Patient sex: F
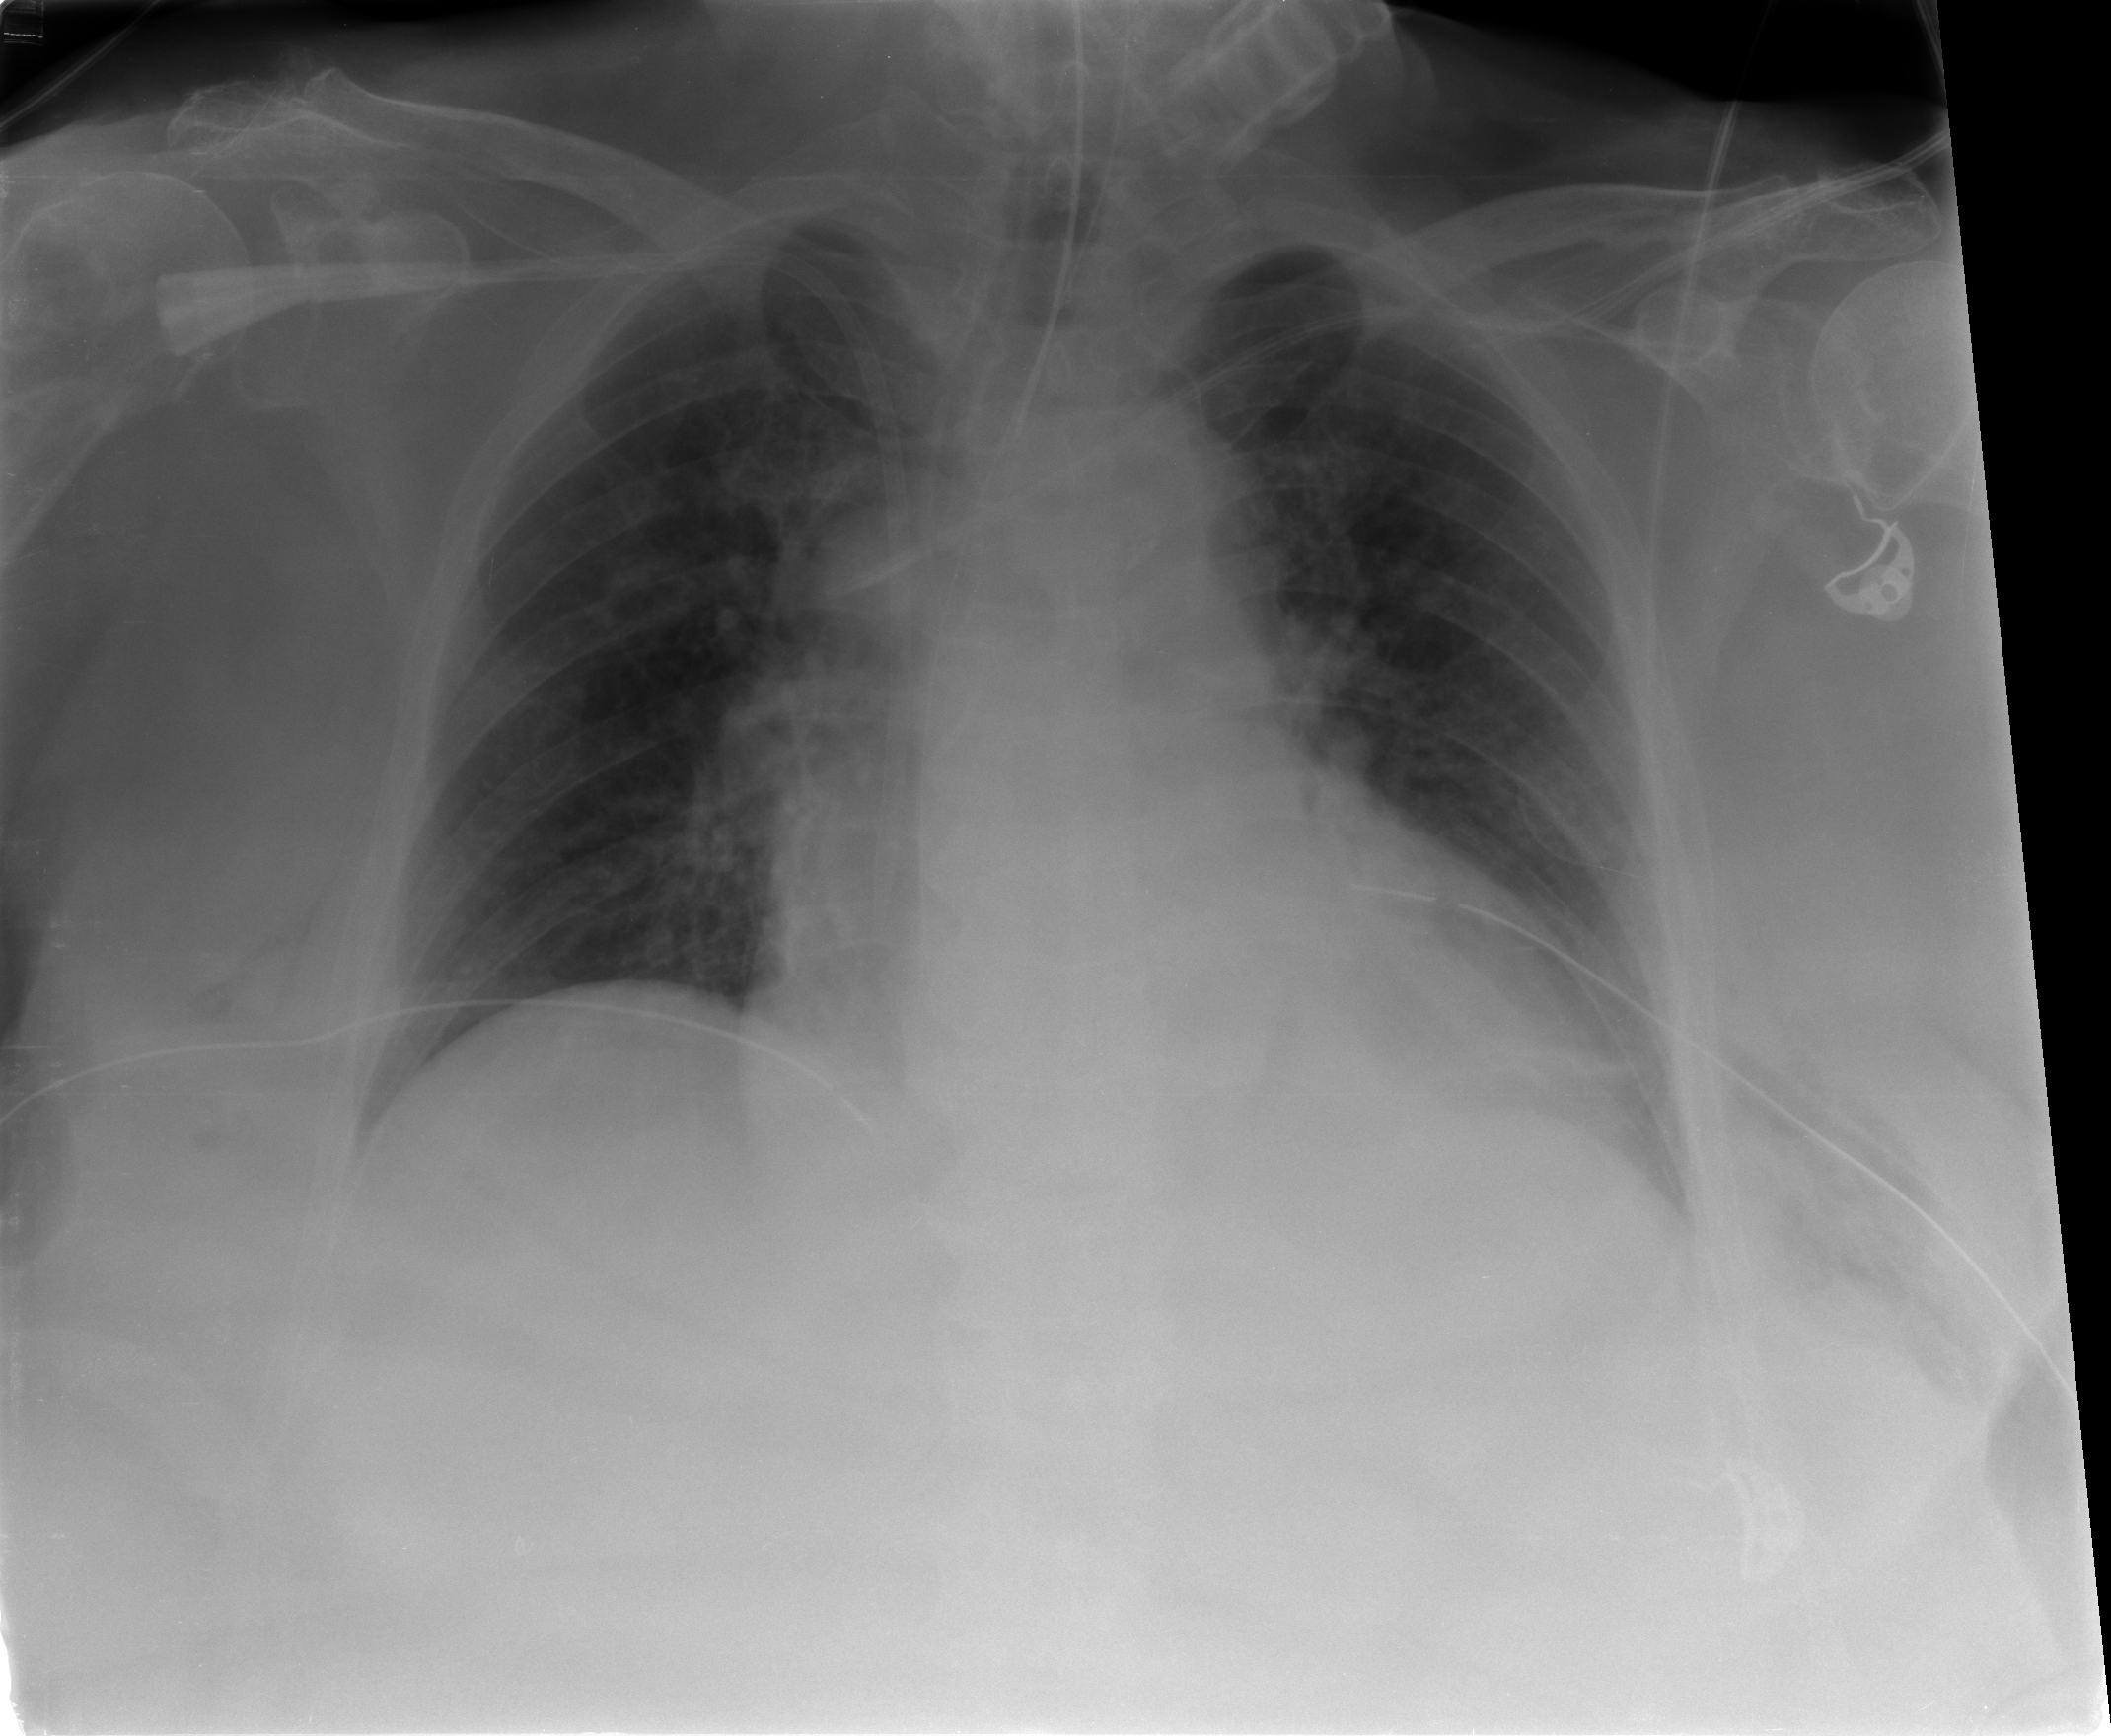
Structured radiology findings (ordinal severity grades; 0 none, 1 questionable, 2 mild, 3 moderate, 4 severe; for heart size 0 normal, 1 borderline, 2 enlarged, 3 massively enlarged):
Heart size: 2
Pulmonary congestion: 0
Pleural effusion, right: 0
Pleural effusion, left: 2
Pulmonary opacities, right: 0
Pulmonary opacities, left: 0
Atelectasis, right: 2
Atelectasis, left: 2